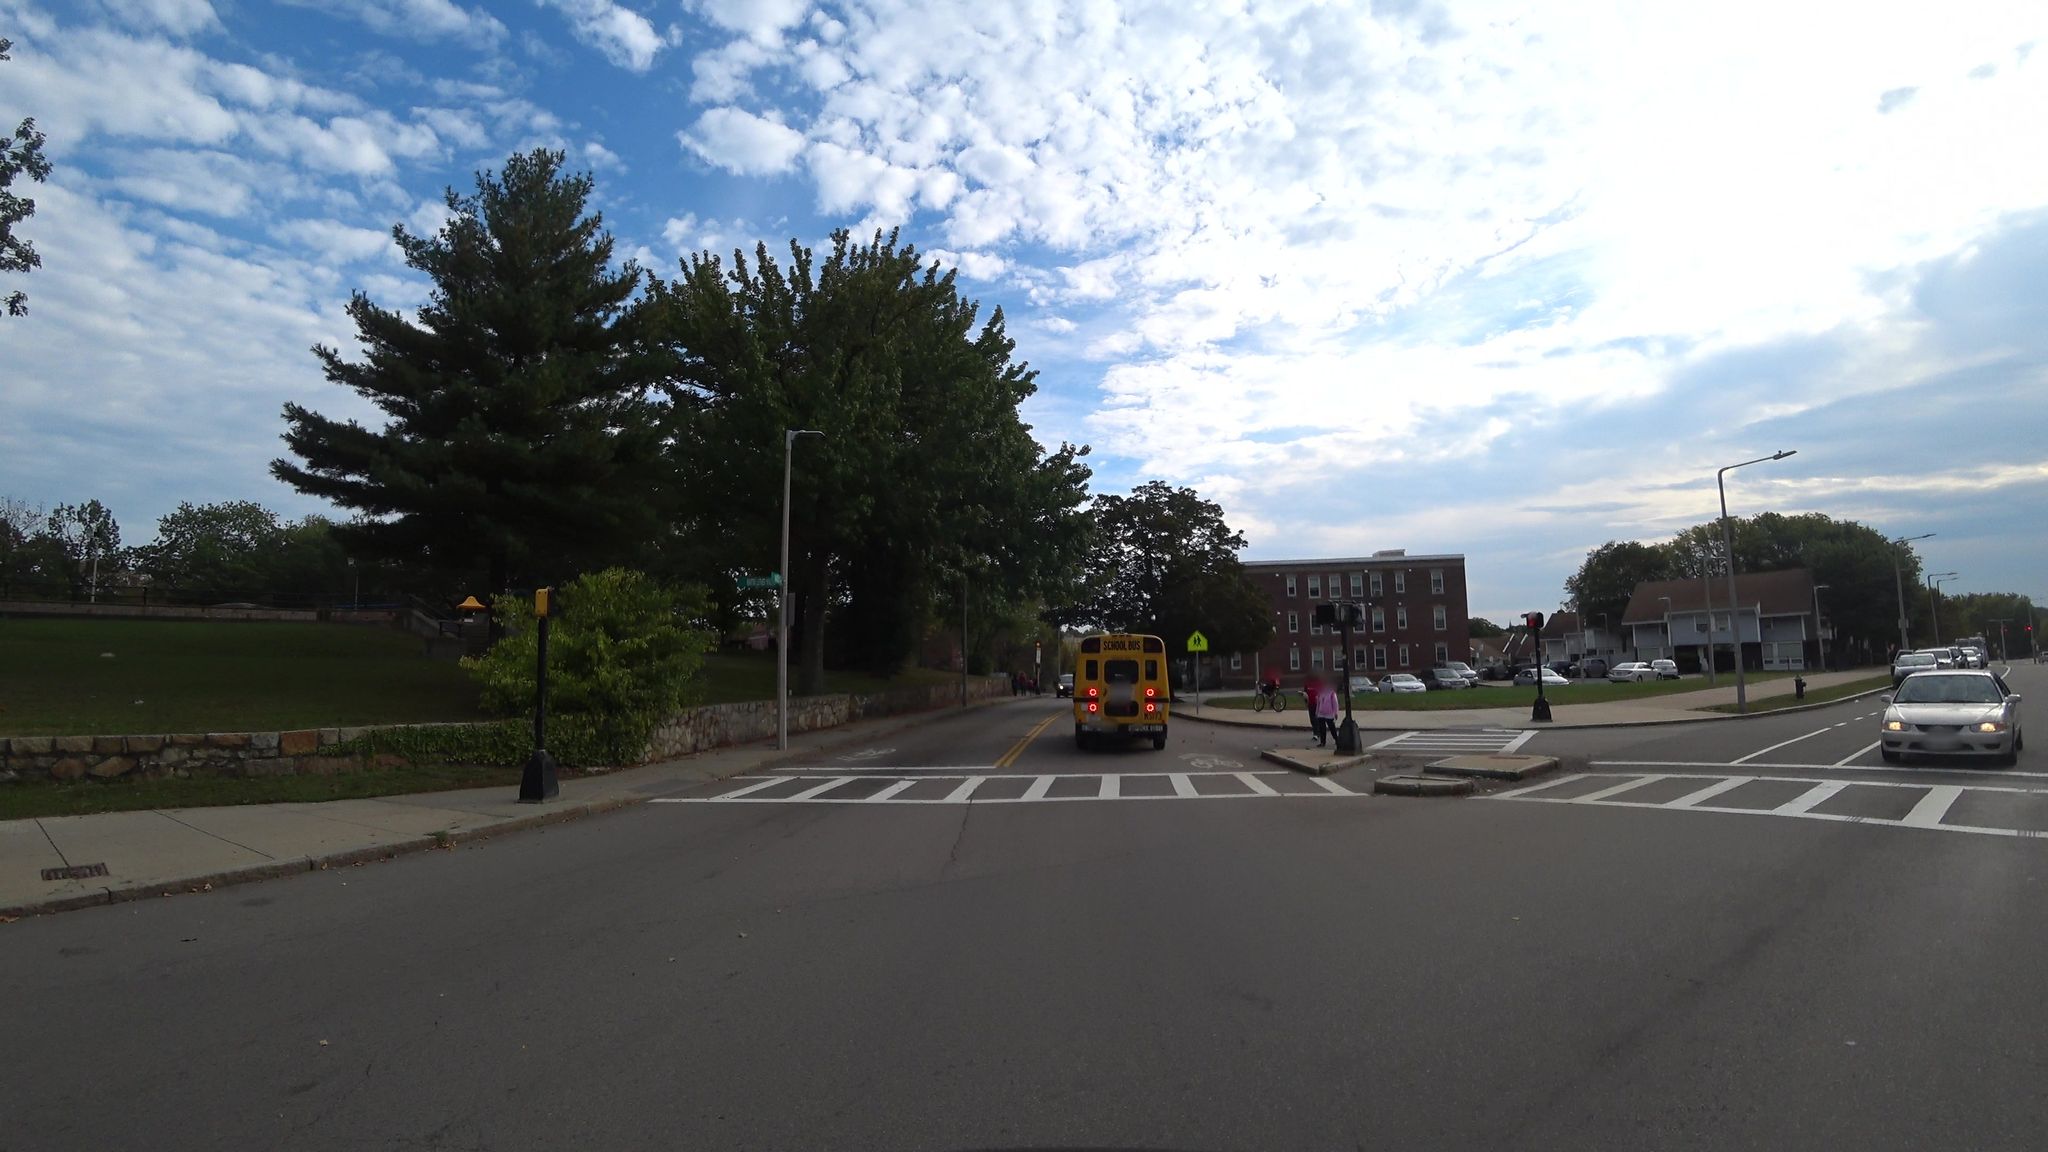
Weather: cloudy
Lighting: day
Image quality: good
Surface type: driving surface
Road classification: residential
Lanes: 2
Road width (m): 14.0
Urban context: urban centre
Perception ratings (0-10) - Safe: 8.37, Lively: 8.48, Beautiful: 9.52, Boring: 4.02, Depressing: 3.43, Wealthy: 3.45